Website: ulta-beauty
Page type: billing-address
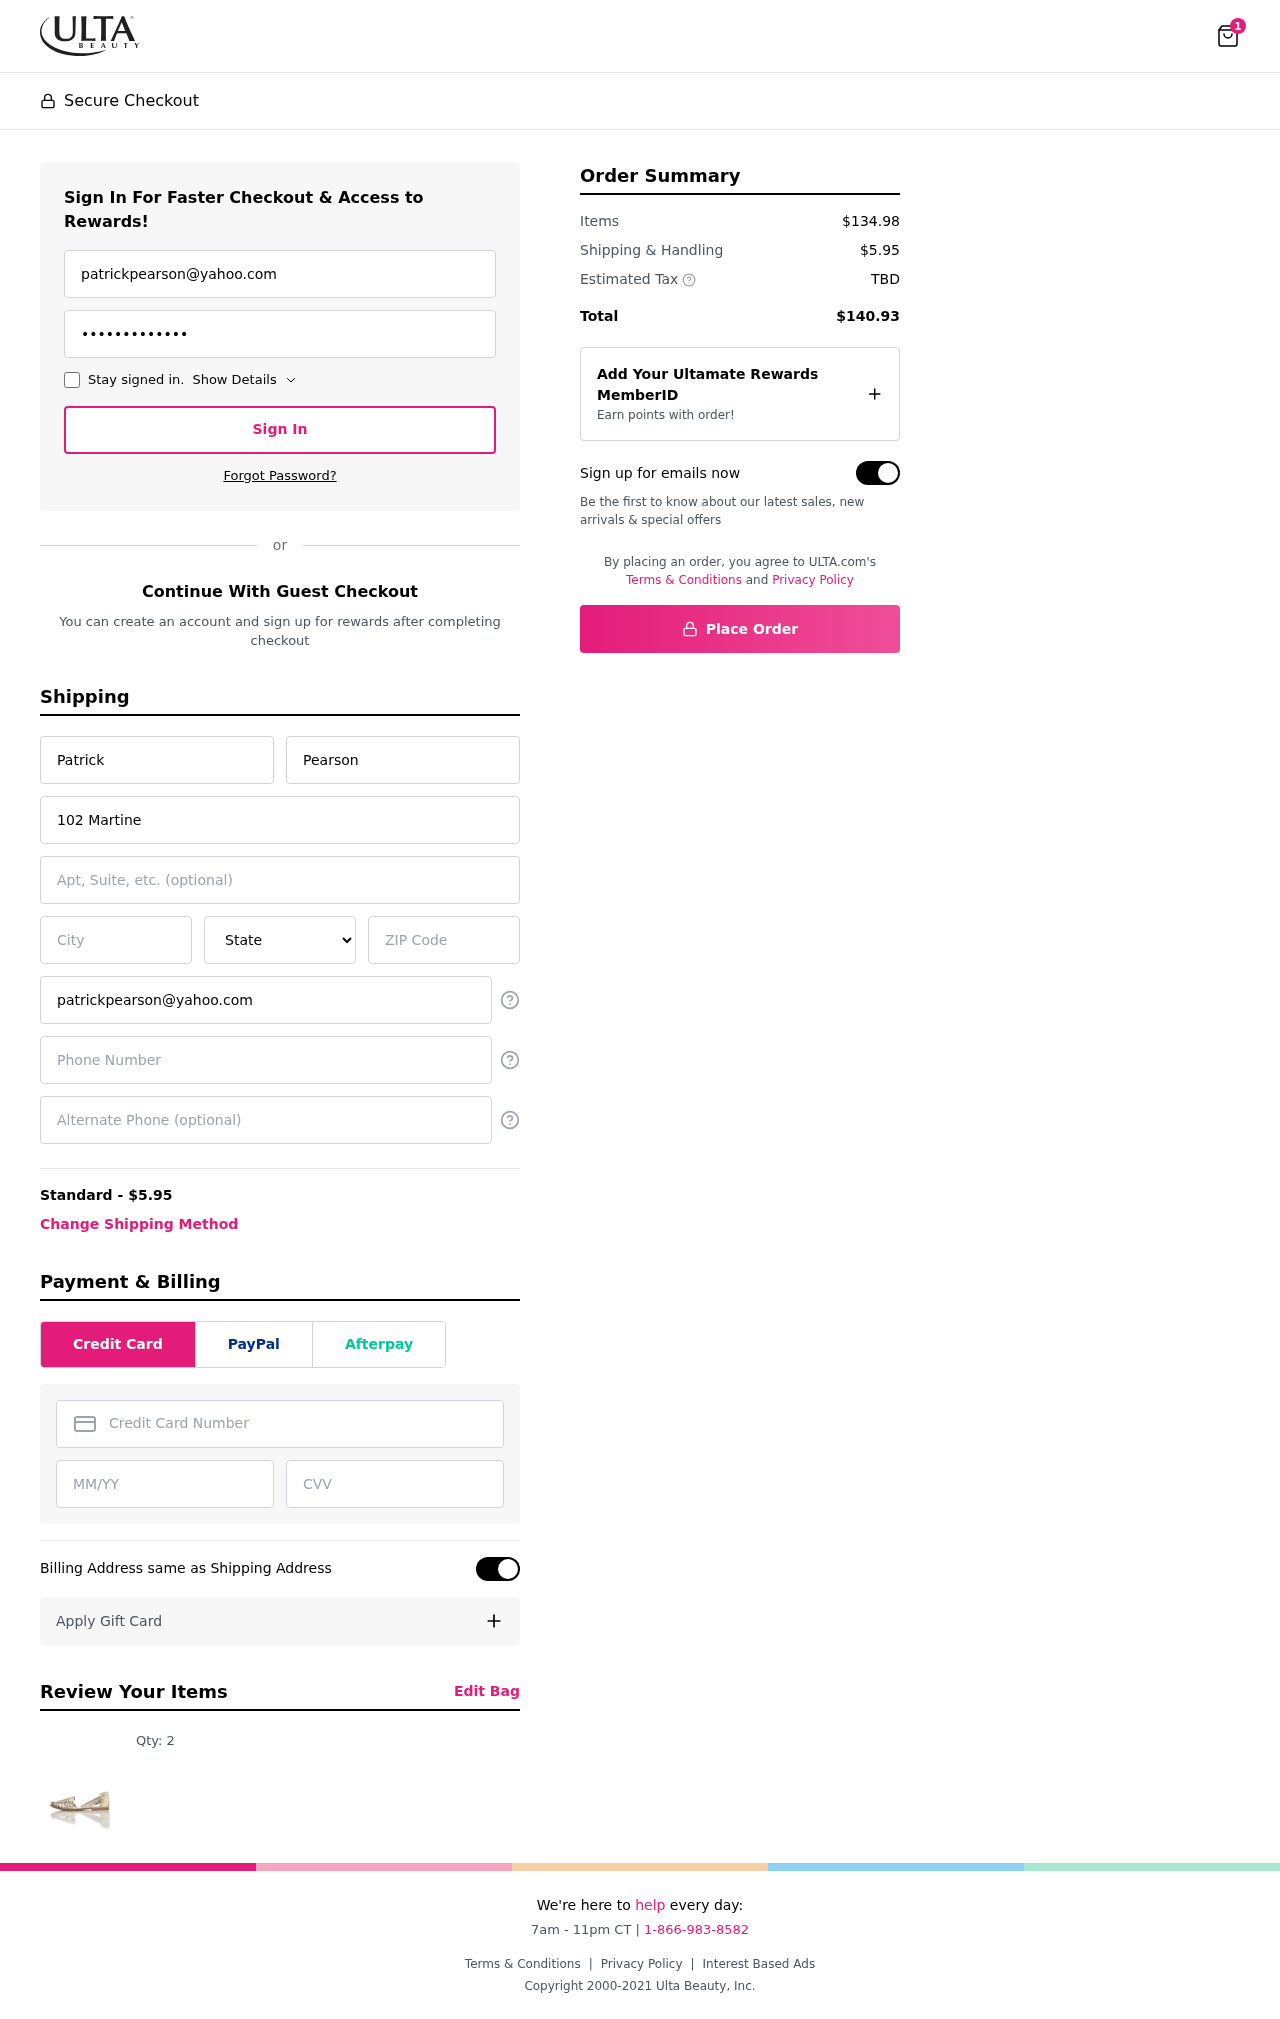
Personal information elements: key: PII_STATE
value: Montana
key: PII_EMAIL
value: patrickpearson@yahoo.com
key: PII_FIRSTNAME
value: Patrick
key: PII_LASTNAME
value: Pearson
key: PII_STREET
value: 102 Martinez Locks Suite 504
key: PII_CITY
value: Fordfurt
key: PII_POSTCODE
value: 65391
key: PII_PHONE
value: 5409425754
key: PII_ALT_PHONE
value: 7424044425
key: PII_CARD_NUMBER
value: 6592 0117 5517 6177
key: PII_CARD_EXPIRY
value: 03/29
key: PII_CARD_CVV
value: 171
Product elements: key: PRODUCT1_QUANTITY
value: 2
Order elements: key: ORDER_NUM_ITEMS
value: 1
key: ORDER_SHIPPING_COST
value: $5.95
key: ORDER_SUBTOTAL
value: $134.98
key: ORDER_TOTAL
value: $140.93